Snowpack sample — Snodgrass Mountain, Crested Butte, Colorado (2/4/25, 12:06 PM MST)
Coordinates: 38.923, -106.968
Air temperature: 35 °F
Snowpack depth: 80 cm
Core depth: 30 cm
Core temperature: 35.6 °F
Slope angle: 14°, slope face: 78°
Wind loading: low
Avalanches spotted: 0
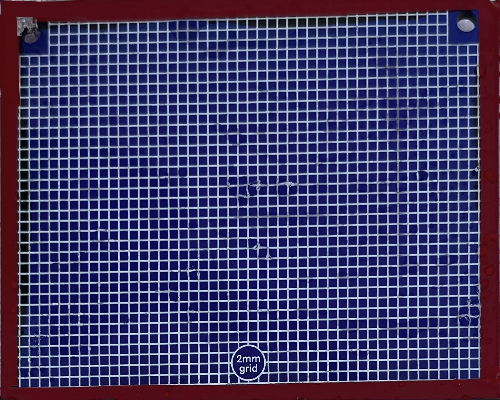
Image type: profile
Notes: No avalanches nearby, unusually warm weather for the last month reported by residents, Collected 25 yards from treeline